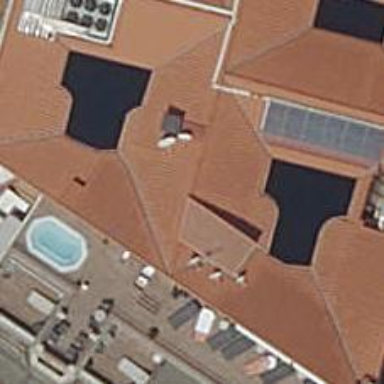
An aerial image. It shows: Hotel.